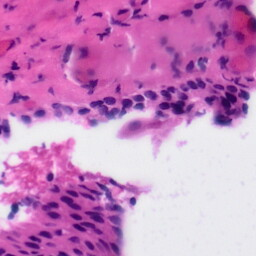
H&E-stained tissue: Tonsil